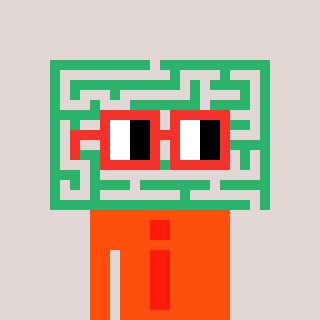
a pixel art character with square red glasses, a maze-shaped head and a orange-colored body on a warm background